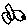
Label: car